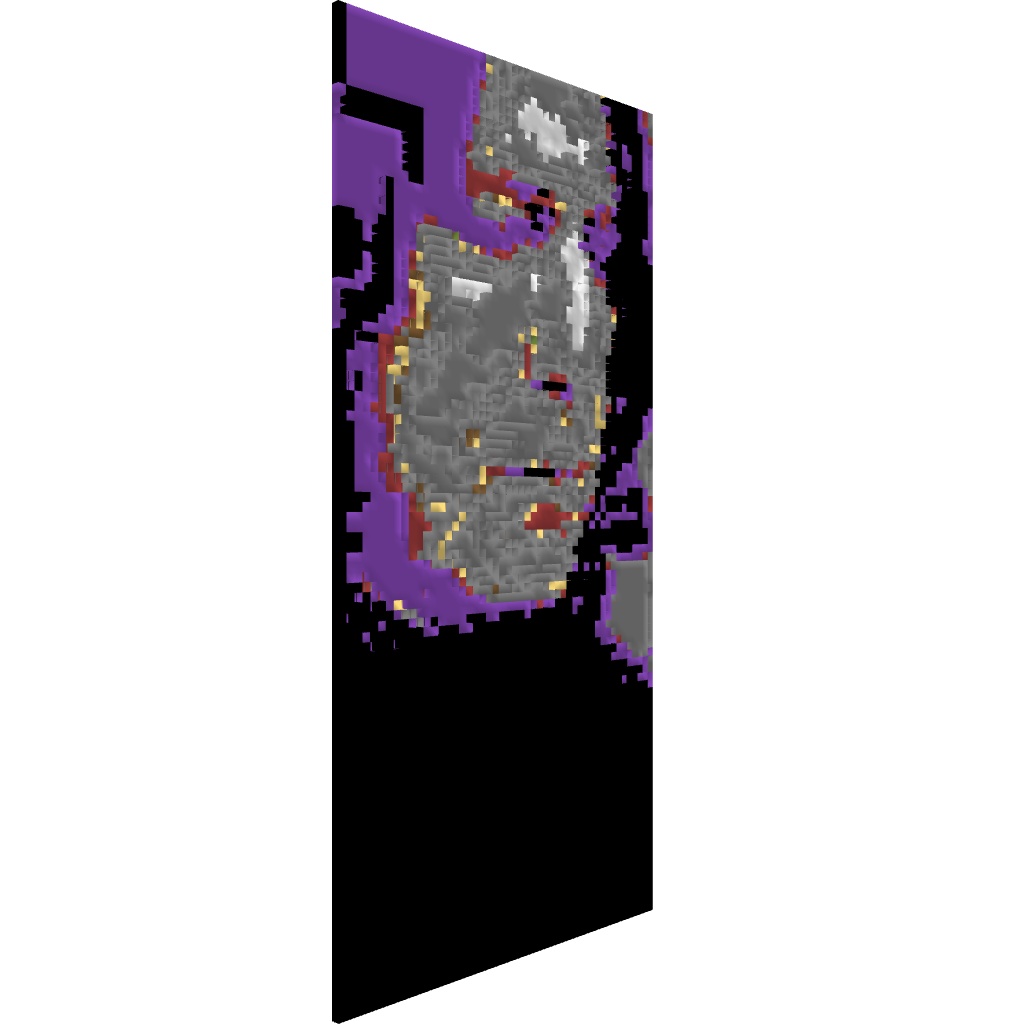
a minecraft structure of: Severus Snape from Harry Potter pixel art good quality